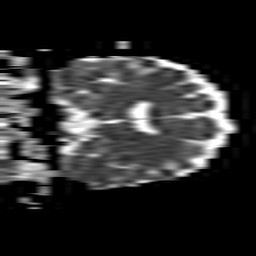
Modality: ADC
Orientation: coronal
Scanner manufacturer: philips
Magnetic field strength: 1.5 T
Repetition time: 3.397 s
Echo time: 0.06899 s